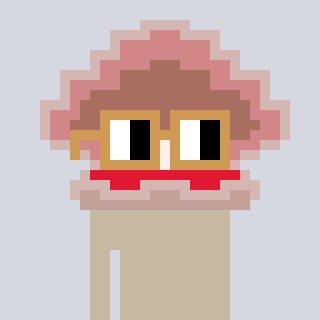
a pixel art character with square brown glasses, a oyster-shaped head and a grayscale-colored body on a cool background